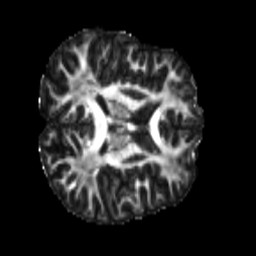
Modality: FA
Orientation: axial
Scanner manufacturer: siemens
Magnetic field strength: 3 T
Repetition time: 4 s
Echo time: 0.0594 s